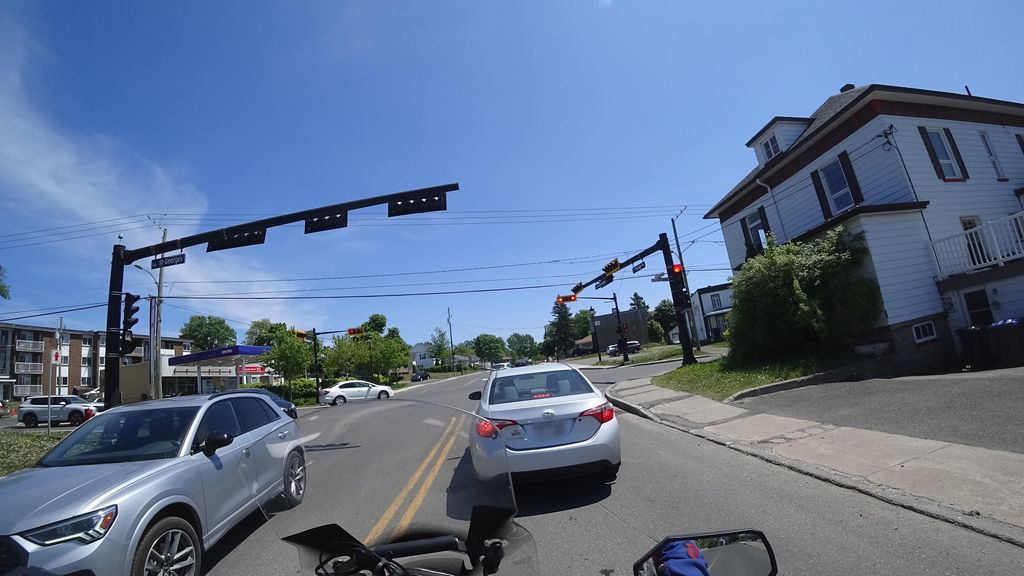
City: quebec_city